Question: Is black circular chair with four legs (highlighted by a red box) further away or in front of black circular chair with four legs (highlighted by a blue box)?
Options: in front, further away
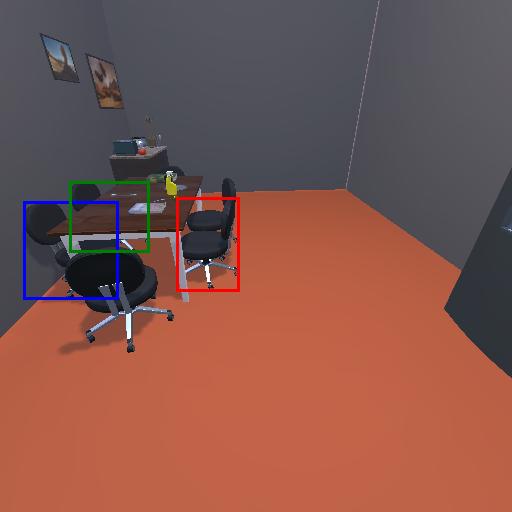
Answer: in front